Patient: sex F, age 53
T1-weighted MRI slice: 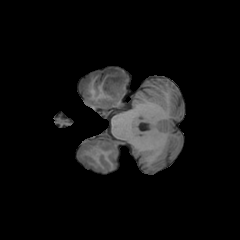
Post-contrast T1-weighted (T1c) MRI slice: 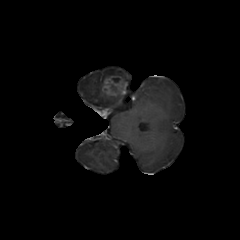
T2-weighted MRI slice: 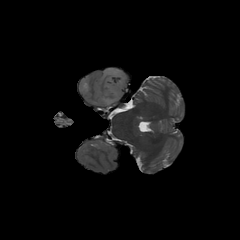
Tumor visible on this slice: yes
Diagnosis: Glioblastoma, IDH-wildtype
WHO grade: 4